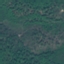
Land use / land cover class: Forest